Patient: sex M, age 55
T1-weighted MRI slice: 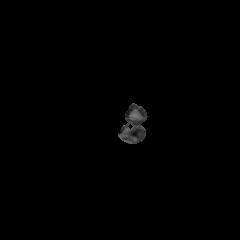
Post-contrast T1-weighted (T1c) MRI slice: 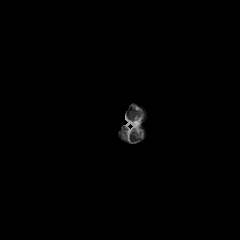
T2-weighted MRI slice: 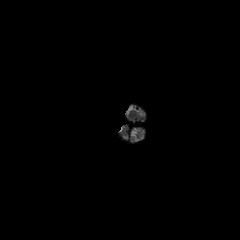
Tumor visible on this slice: no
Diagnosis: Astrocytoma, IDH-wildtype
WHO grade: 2